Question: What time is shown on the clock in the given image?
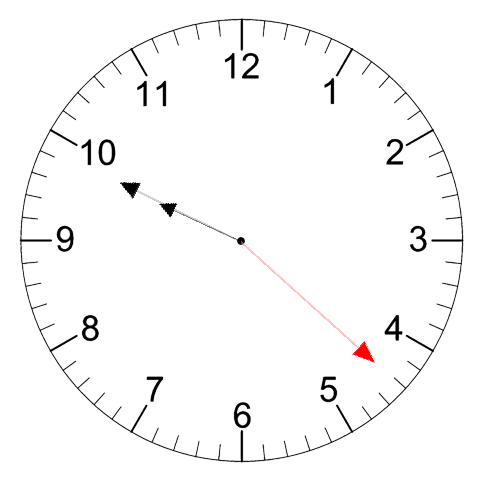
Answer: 09:49:22